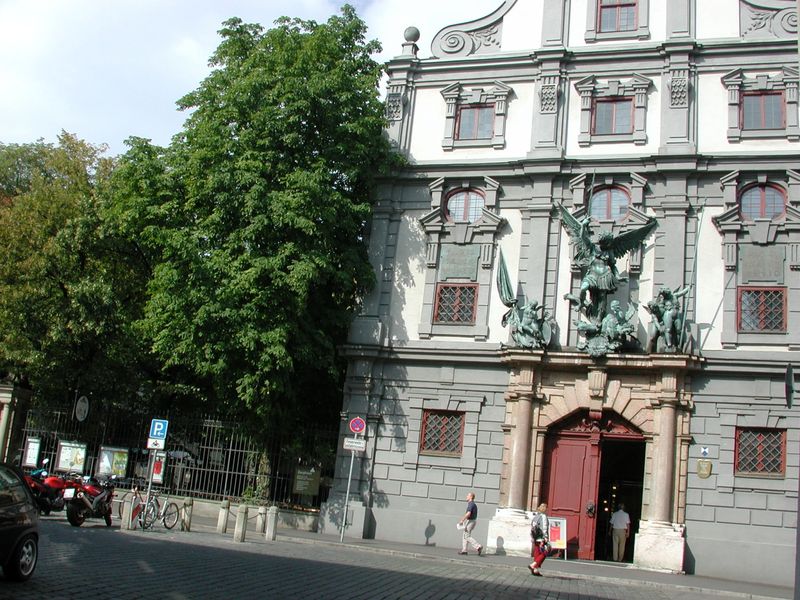
Titel: Hl. Michael als Sieger über Luzifer
Künstler: Hans Reichle
Standort: Augsburg, Zeughaus (EU - D - B)
Schlagwörter: baum, flügel, schatten, bäume, menschen, fenster, frankreich, frau, grau, licht, strasse, säulen, tür, gebäude, haus, rot, zaun, ornament, wand, gitter, kirche, renaissance, engel, skulptur, fassade, pflaster, türen, fahne, giebel, platz, auto, figuren, rad, querformat, ornamente, bronze, tor, foto, fotografie, eingang, schild, gehsteig, schwert, kugel, fahrrad, photo, portal, rustika, wappen, fenstergitter, gefängnis, statuen, voluten, speer, museum, erzengel, spirale, michael, parkplatz, augsburg, fahrräder, verkehrszeichen, zeughaus, roller, gitterzaun, motorrad, parkverbot, fahrra, varsaille